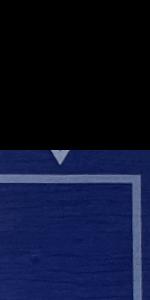
Label: Empty